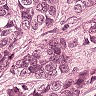
Metastatic tissue present: yes